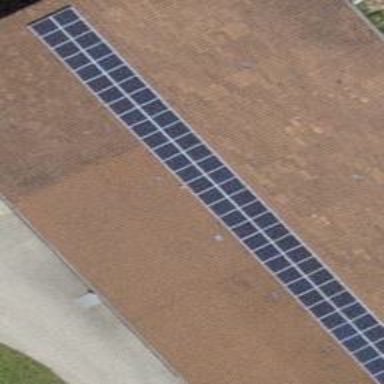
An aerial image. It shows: Solar power generator utilizing photovoltaic technology with solar photovoltaic panels.